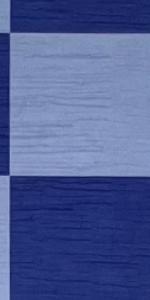
Label: Empty